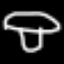
Label: mushroom